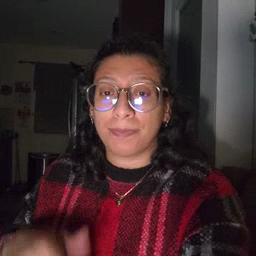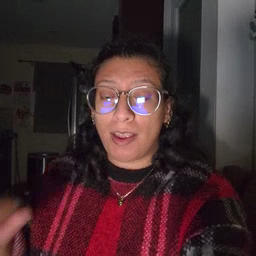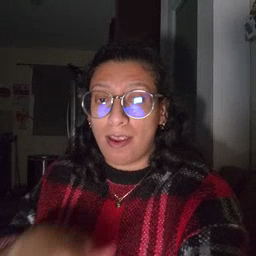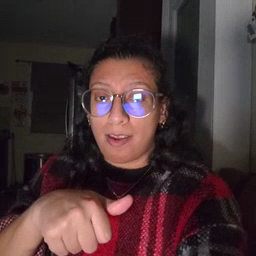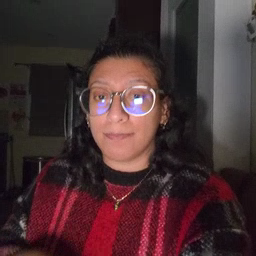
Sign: hide